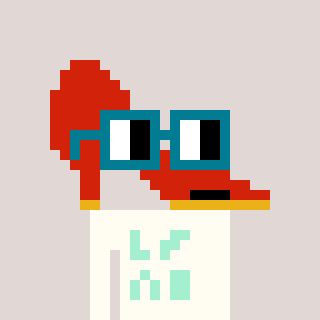
a pixel art character with square dark green glasses, a highheel-shaped head and a grayscale-colored body on a warm background